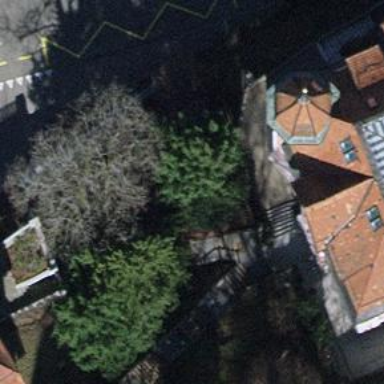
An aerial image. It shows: Set of steps on the road.